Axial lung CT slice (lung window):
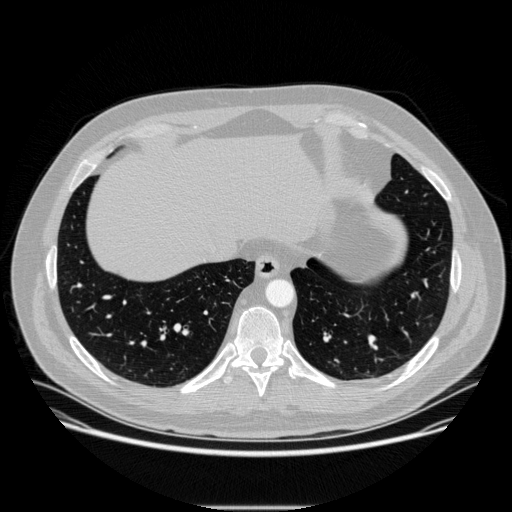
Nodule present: no